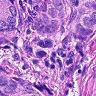
Metastatic tissue present: yes